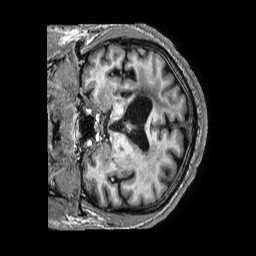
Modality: T1w
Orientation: coronal
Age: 57
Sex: male
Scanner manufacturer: philips
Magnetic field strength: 3 T
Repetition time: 0.006653 s
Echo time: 0.002998 s